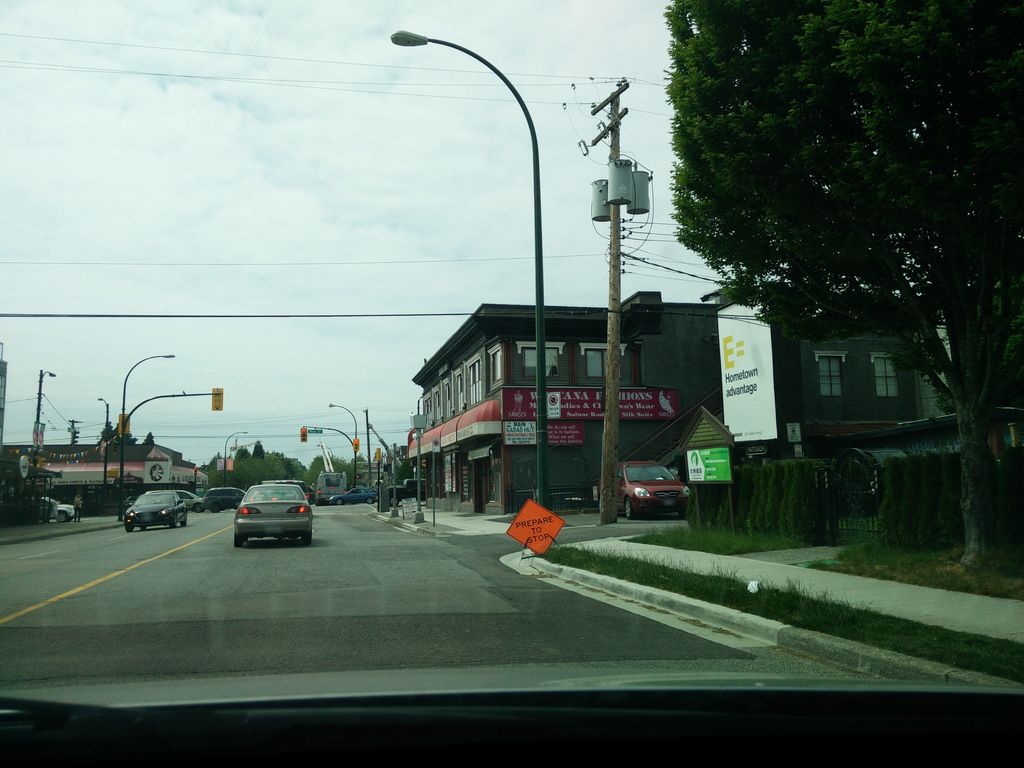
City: vancouver